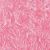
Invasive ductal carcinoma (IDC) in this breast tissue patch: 0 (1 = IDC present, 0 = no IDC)